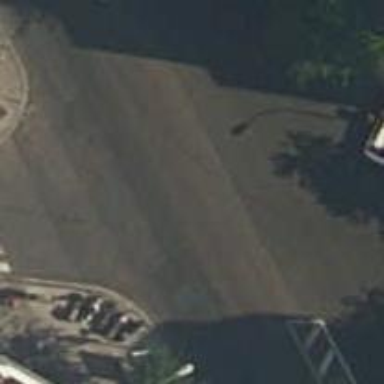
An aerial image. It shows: Residential road with asphalt surface. There are sidewalks on both sides of the road.